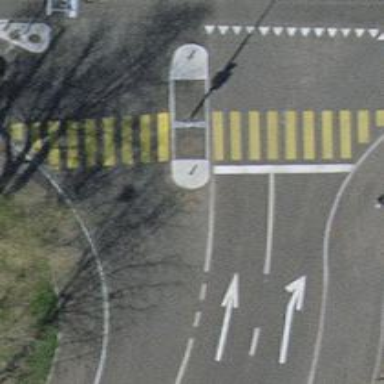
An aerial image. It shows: Road with traffic signals.